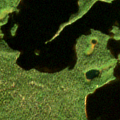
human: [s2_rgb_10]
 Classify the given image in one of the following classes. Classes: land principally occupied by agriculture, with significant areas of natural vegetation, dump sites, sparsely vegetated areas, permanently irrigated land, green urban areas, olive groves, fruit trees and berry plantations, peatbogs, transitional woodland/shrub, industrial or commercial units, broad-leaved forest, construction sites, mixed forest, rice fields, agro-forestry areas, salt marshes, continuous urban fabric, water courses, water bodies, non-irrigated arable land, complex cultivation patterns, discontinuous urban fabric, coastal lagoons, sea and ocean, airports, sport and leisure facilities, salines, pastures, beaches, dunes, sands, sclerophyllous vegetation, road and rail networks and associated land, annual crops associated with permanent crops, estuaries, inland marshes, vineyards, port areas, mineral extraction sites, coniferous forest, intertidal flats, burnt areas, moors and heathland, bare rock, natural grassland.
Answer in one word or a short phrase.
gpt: coniferous forest, water bodies